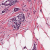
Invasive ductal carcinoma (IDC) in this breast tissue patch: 1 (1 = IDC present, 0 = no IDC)